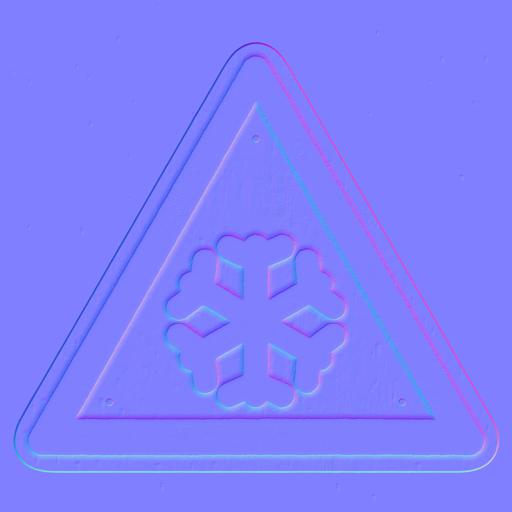
black danger freezing low sign temperature warning yellow